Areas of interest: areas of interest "Badminton Court"
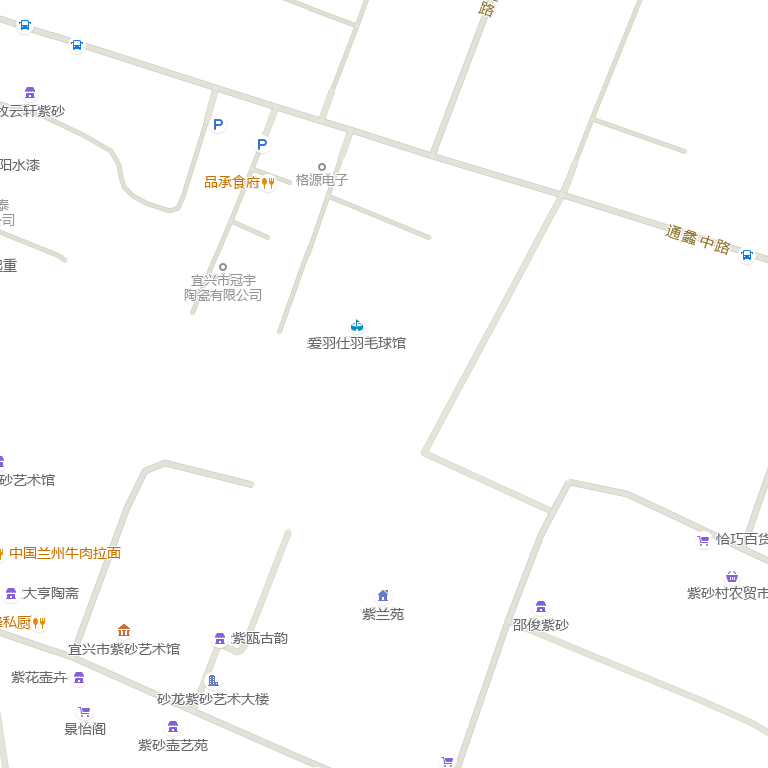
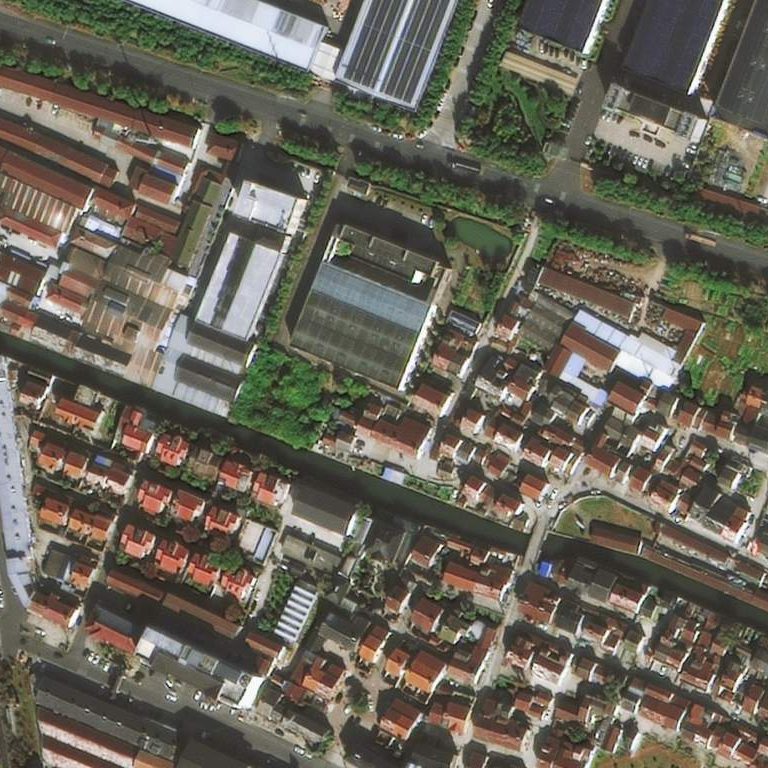